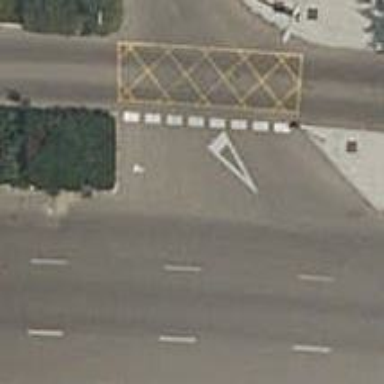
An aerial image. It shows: Road with "give way" sign.